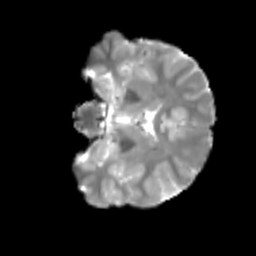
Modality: T2w
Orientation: coronal
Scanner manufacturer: siemens
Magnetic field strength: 3 T
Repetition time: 4 s
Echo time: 0.0594 s